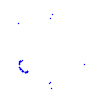
Particle: proton